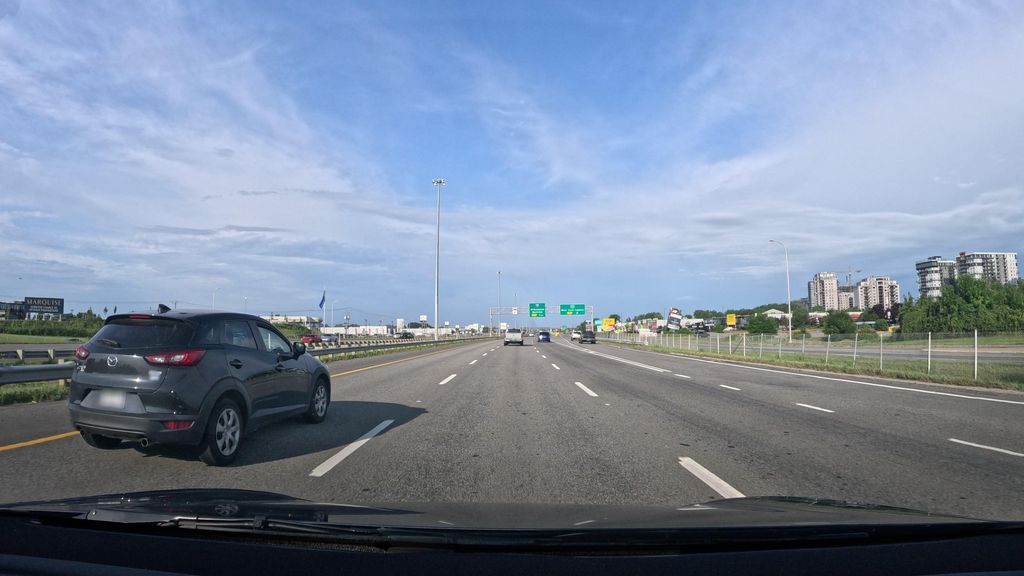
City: montreal